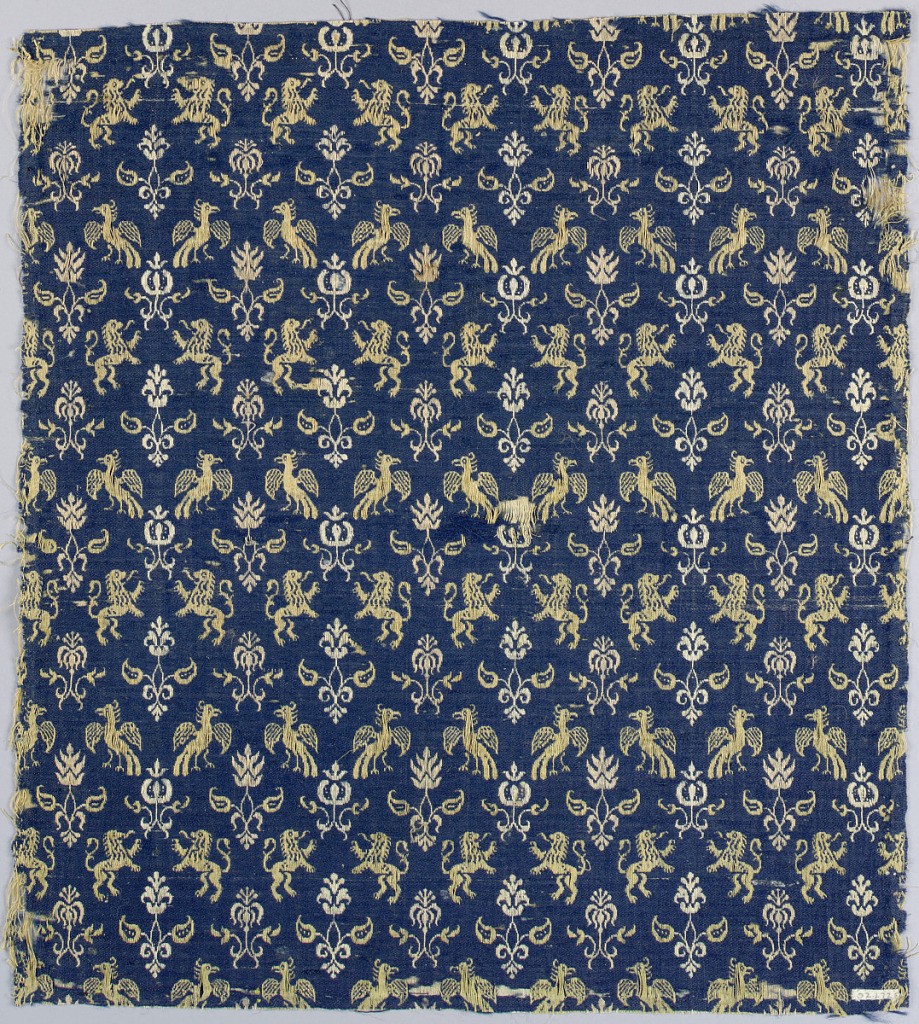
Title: Fragment
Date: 17th century
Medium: Medium; wool. linen Technique; two partially integrated fabric structures, plain weave plus plain weave
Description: A formal repetition of lions, birds, and floral figures.